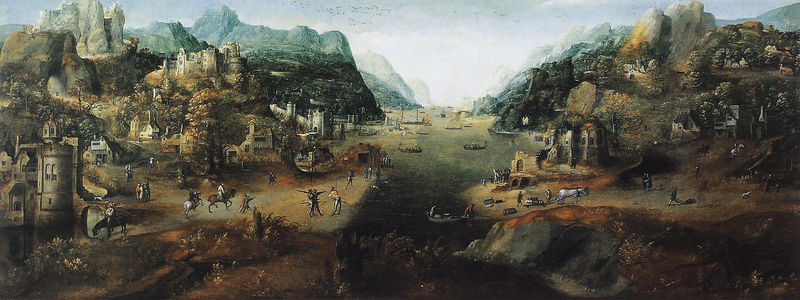
Titel: Große Landschaft mit Gebirgen und Flußmündung
Künstler: flämisch Meister
Institution: Privatsammlung
Schlagwörter: berg, dunkel, felsen, gemälde, himmel, kampf, meer, schatten, vogel, wasser, wolken, bäume, fluss, grün, landschaft, menschen, see, stadt, ufer, licht, gebäude, haus, tiere, weg, häuser, vögel, land, tal, boot, boote, esel, pferd, pferde, reiter, turm, küste, schiffe, berge, gebirge, dorf, kuh, hafen, panorama, ruine, burg, türme, ölmalerei, lanschaft, mittelalter, miniatur, burgen, pferdewagen, furth, eselskarren, haäuser, kuch